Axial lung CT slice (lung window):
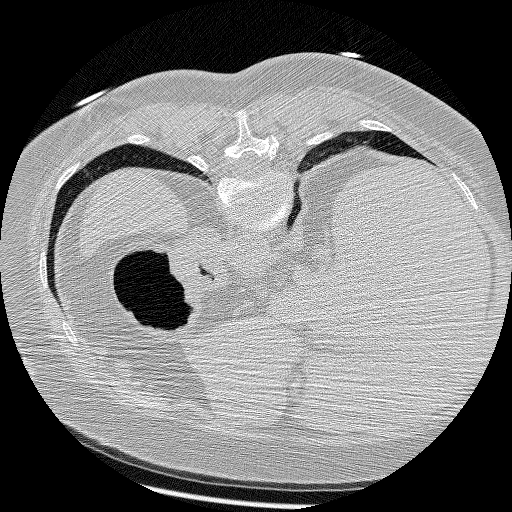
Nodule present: no